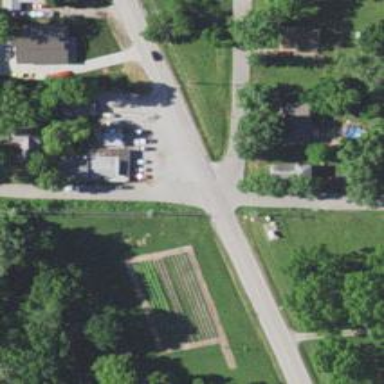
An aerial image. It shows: Asphalt road in residential area.